【题型】选择题　【知识点】函数　【难度】easy
变式5-1. 函数$f(x)=\pi+(x-\pi)\sin x$在区间$\left[-\dfrac{5\pi}{2},\dfrac{9\pi}{2}\right]$上所有零点之和为（\quad）
\[
\begin{aligned}
&A.\ 2\pi && B.\ 4\pi && C.\ 6\pi && D.\ 8\pi
\end{aligned}
\]
【解答】
\noindent 【答案】B\\
\noindent 【分析】根据零点概念，变形为$\sin x = -\dfrac{\pi}{x-\pi}$，作出$y=\sin x$和$y=-\dfrac{\pi}{x-\pi}$在区间$\left[-\dfrac{5\pi}{2},\dfrac{9\pi}{2}\right]$上的图象，再证明$f(x)$的图象关于直线$x=\pi$对称，运用对称性得解.\\
\noindent 【详解】$f(x)=0 \Leftrightarrow \sin x = -\dfrac{\pi}{x-\pi}$，作出$y=\sin x$和$y=-\dfrac{\pi}{x-\pi}$在区间$\left[-\dfrac{5\pi}{2},\dfrac{9\pi}{2}\right]$上的图象如图，\\
\noindent 可知两个图象共有4个交点，因此$f(x)$在区间上共有4个零点，由小到大记为$x_1,x_2,x_3,x_4$.\\
\noindent 同时，$f(\pi+x)=\pi+x\sin(\pi+x)=\pi-x\sin x$，$f(\pi-x)=\pi-x\sin(\pi-x)=\pi-x\sin x$，\\
\noindent 可得$f(\pi+x)=f(\pi-x)$，故$f(x)$的图象关于直线$x=\pi$对称，\\
\noindent 因此$x_1+x_4=x_2+x_3=2\pi$，故所有零点之和为$4\pi$，\\
\noindent 故选：B.

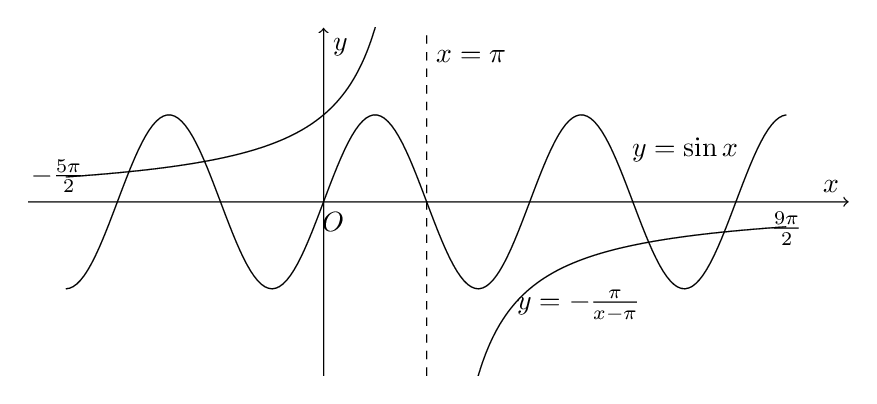